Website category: book
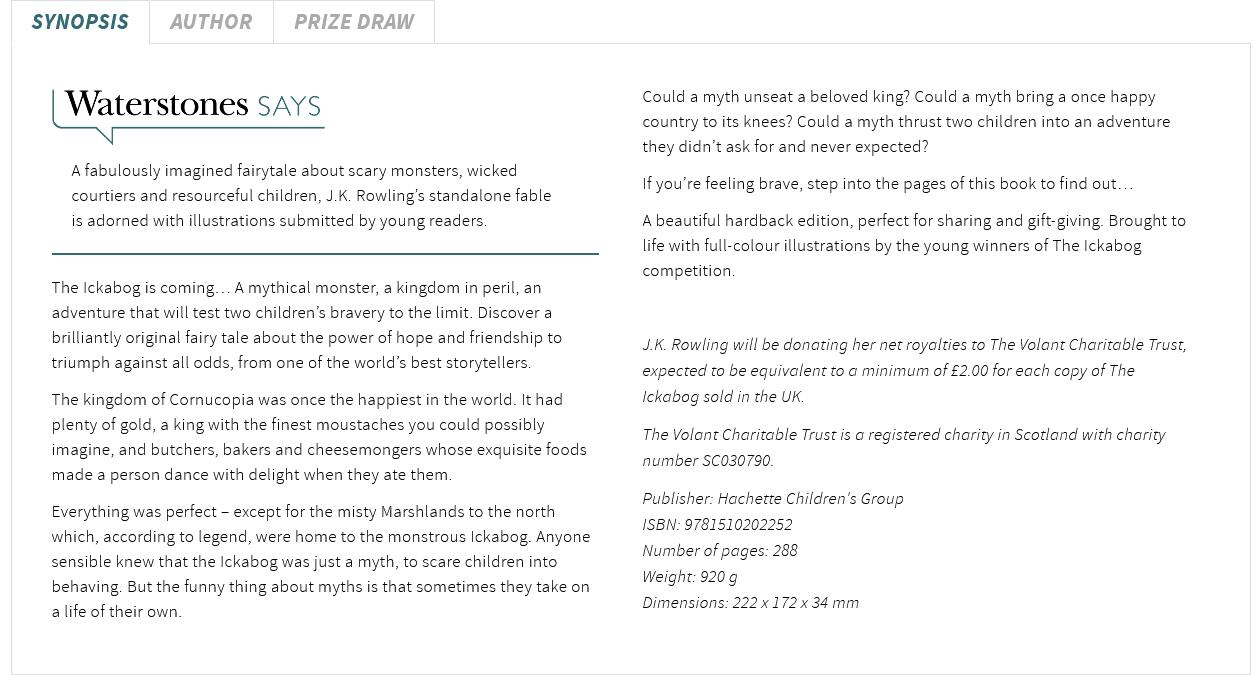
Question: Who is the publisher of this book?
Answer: Hachette Children's Group

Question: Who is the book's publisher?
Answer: Hachette Children's Group

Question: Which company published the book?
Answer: Hachette Children's Group

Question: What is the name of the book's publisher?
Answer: Hachette Children's Group

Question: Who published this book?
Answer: Hachette Children's Group

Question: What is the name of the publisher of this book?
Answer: Hachette Children's Group

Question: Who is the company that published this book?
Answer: Hachette Children's Group

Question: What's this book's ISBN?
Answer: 9781510202252

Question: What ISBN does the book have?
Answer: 9781510202252

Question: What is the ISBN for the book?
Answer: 9781510202252

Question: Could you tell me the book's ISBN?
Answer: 9781510202252

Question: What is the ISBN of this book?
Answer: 9781510202252

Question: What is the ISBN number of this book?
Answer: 9781510202252

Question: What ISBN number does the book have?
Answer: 9781510202252

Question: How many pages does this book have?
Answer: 288

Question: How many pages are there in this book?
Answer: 288

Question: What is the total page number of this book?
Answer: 288

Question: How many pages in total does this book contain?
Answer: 288

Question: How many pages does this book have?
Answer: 288

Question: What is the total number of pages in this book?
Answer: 288

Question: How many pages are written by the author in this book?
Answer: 288

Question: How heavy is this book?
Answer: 920 g

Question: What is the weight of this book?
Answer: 920 g

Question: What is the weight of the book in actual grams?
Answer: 920 g

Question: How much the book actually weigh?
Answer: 920 g

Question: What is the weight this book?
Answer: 920 g

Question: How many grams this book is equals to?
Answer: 920 g

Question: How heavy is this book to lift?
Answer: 920 g

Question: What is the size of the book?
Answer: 222 x 172 x 34 mm

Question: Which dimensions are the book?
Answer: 222 x 172 x 34 mm

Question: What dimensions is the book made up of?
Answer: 222 x 172 x 34 mm

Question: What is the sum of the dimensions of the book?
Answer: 222 x 172 x 34 mm

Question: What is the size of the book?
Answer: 222 x 172 x 34 mm

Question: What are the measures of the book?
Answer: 222 x 172 x 34 mm

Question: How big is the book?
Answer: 222 x 172 x 34 mm